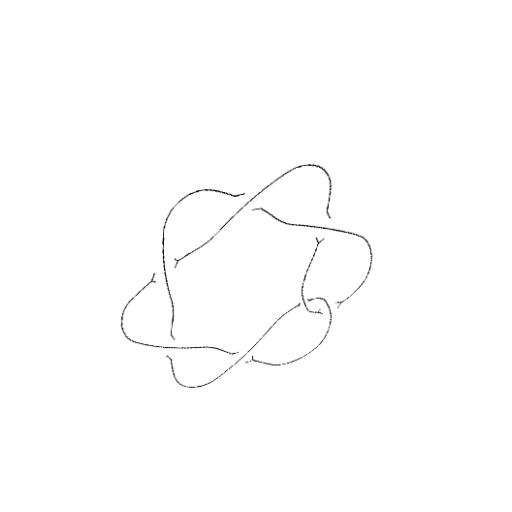
Crossing number: 7